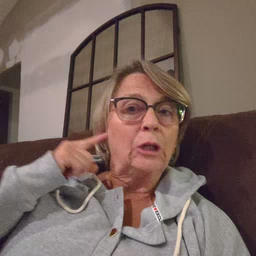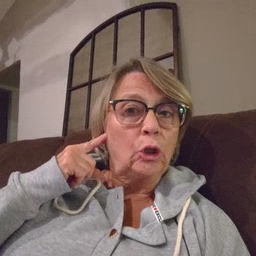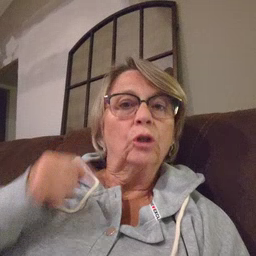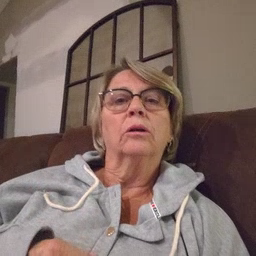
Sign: hear